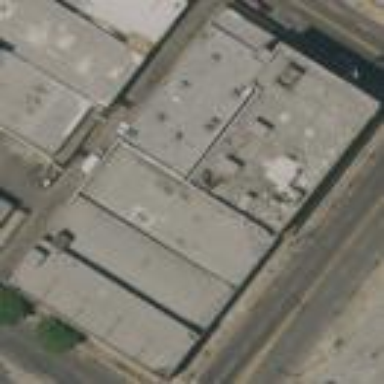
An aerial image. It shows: Industrial building.